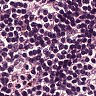
Metastatic tissue present: no